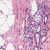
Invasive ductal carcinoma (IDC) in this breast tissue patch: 0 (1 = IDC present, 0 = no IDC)